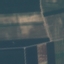
Label: AnnualCrop